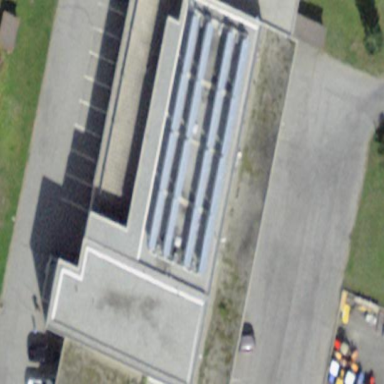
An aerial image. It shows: Commercial building.